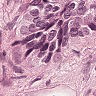
Metastatic tissue present: yes